Question: If you go to <URL>.
They appear to just be using JavaScript to modify the inline style 'left: 1100px;' steadily downward until it is off the screen and resets.
What could be causing this?

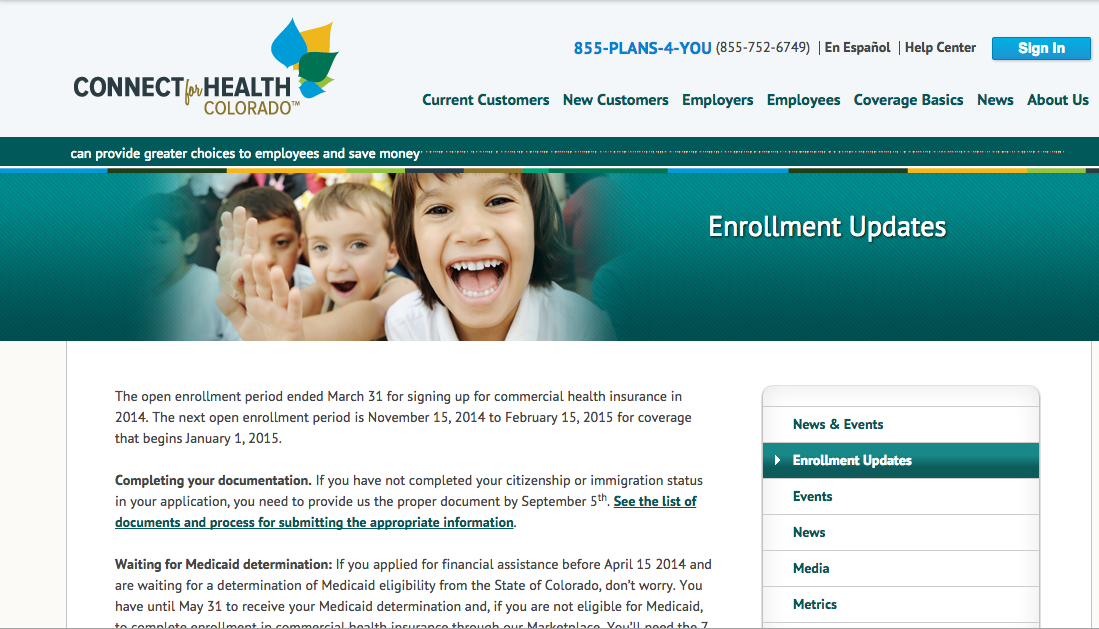
Answer: What you see is because Chrome 37.x enables 'DirectWrite' font rendering system on Windows or OSX by default and it's not using Graphics Device Interface (GDI) to render text anymore.
Try applying 'transform: translateZ(0);' to the ticker 'div' that is scrolling and has the text ('div' with class 'mtphr-dnt-tick') and it's children, this will force Chrome to use GPU to render the output for those elements and it will eliminate the trails that you see.
Alternatively, to see how 'DirectWrite' affects this, go to 'Chrome://flags' and Enable 'Disable DirectWrite Windows', ofcourse this is just for your tests and you can't force your users to do this.